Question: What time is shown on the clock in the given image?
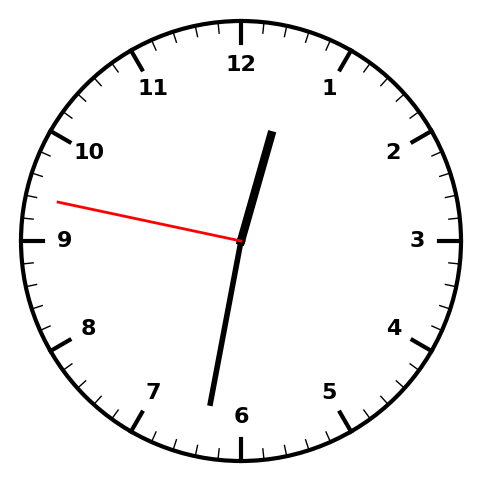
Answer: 12:31:47